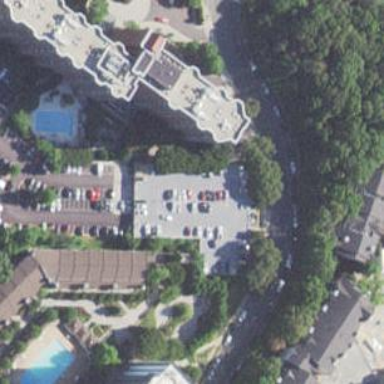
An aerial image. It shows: Multi-storey parking building.